Aerial crown-view tile of a tropical tree (Barro Colorado Island, Panama), acquired 20241112:
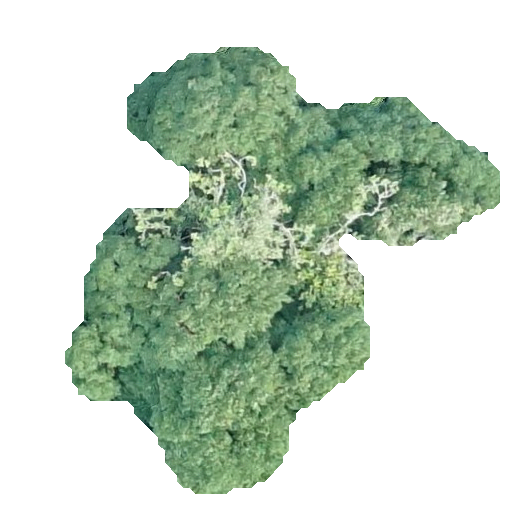
Species: Handroanthus guayacan
GBIF accepted scientific name: Handroanthus guayacan
Crown area: 164.088 m²